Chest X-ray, AP view. Patient: 21 years old, sex F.
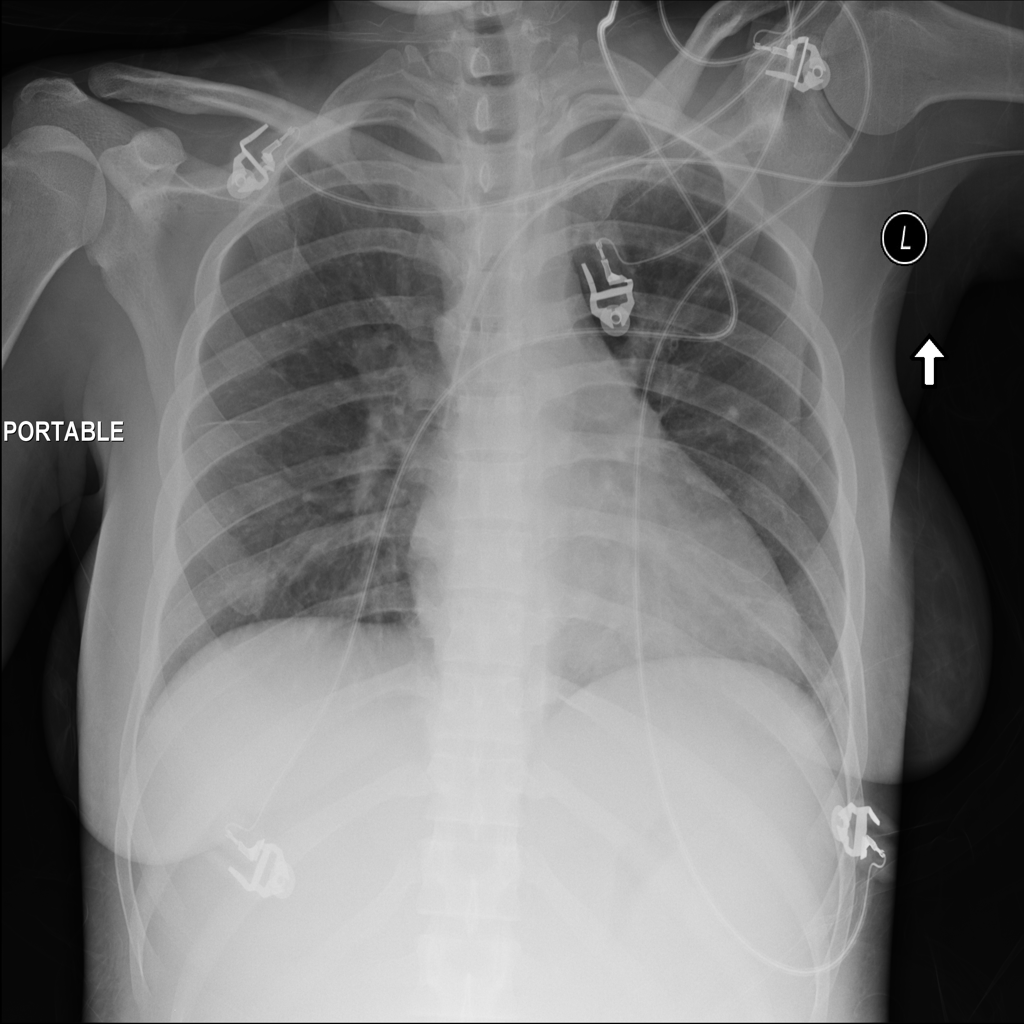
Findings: No Finding